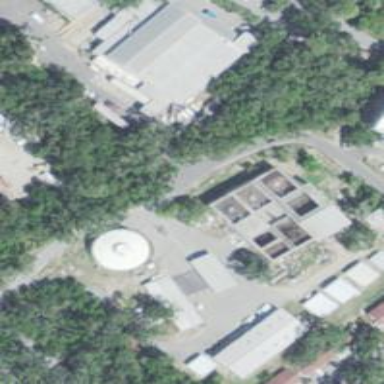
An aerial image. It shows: Tank that is man-made.